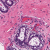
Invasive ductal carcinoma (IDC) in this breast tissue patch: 0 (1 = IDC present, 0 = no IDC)